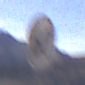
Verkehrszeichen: EndeGeschwindigkeit60
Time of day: Midday
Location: Outdoor (Nature)
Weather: Clear
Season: NotSpecified
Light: Natural